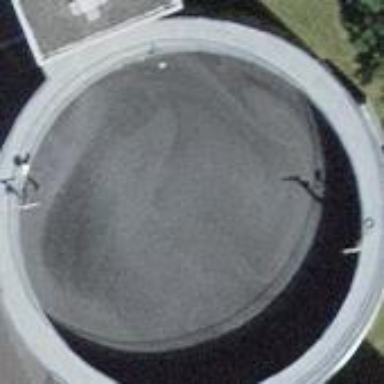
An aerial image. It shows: Silo.